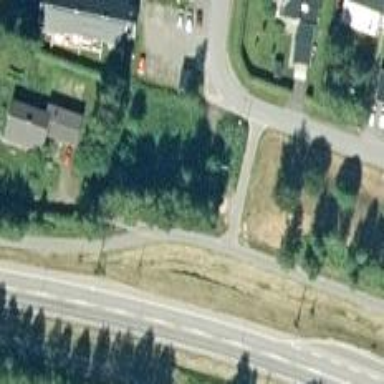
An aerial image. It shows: Cycleway.